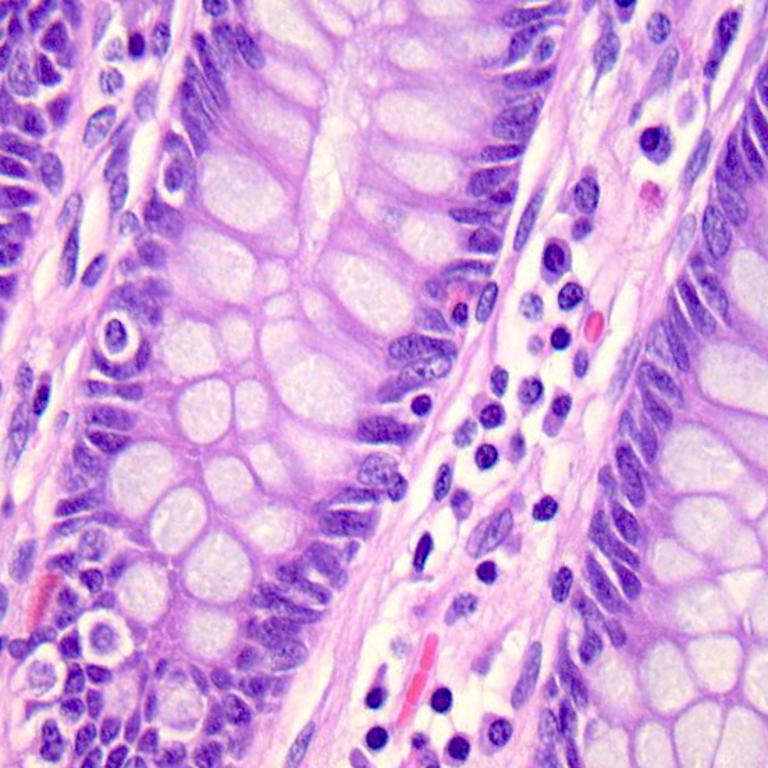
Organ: colon
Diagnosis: benign